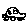
Label: car